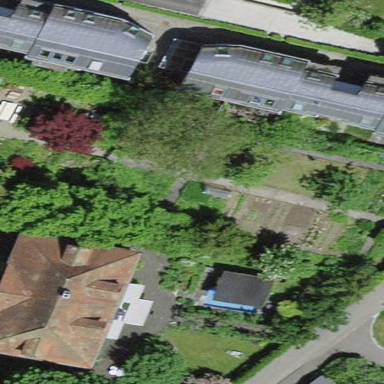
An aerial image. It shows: Area designated for allotments.